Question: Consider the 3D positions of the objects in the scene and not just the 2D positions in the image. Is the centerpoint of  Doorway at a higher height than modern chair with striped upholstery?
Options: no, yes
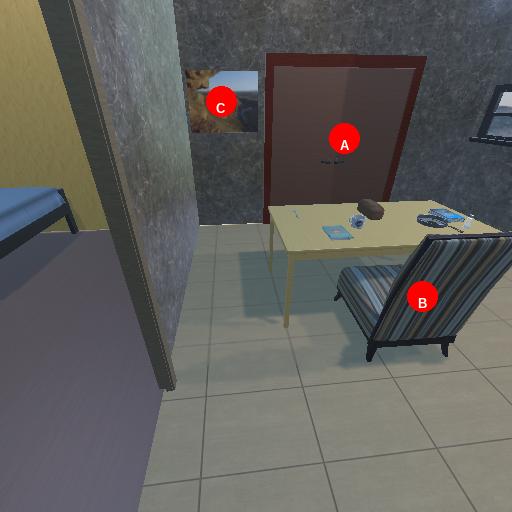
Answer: no